Question: I'm overlaying large maps on Google Earth, but parts of the underlying map peeks through the images:

I've tried all kinds of 'setAltitudeMode()' and 'setAltitude()' settings, but no joy.
Is this a known bug, or is there a work-around?
Thanks!
Bill
'''
seg = ge.createGroundOverlay(m.mid);
latLonBox = ge.createLatLonBox('');
latLonBox.setBox(m.north, m.south, m.east, m.west, m.rotatio);
seg.setLatLonBox(latLonBox);
icon = ge.createIcon('');
icon.setHref(m.url);
seg.setDrawOrder(-1);
seg.setIcon(icon);
ge.getFeatures().appendChild(seg);
'''
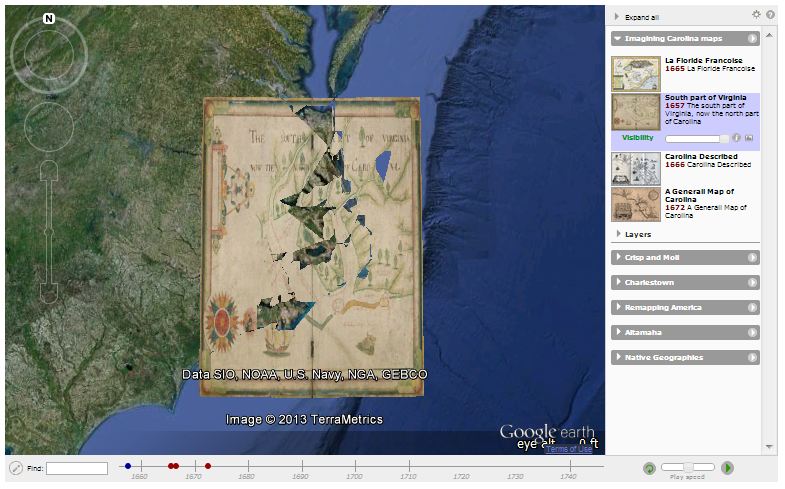
Answer: The settings you want are '<altitudeMode>clampToGround</altitudeMode>'
FYI - the only two allowed options are 'clampToGround' and 'absolute' (there are more options if using the 'gx:altitudeMode')
You should also have '<altitude>0</altitude>'
Judging by the image provided, you have set the mode to 'absolute' with a non zero 'altitude'
I would also avoid using a negative number for 'drawOrder' - I am not sure they are valid?? besides, you want it on TOP of the GE imagery, so the drawOrder should be higher than it's (and I doubt it's drawOrder is -2 or lower)
Good Luck!
EDIT: After seeing example page in comments (which works for me) I think you should determine what version of the plug-in you have and maybe update it. Either that or update your video card drivers.
<URL>
I am using 6.2.2.6613 but the latest is 7.x I believe. If you are under 6.x I would recommend an update
<URL> has information on how to manually uninstall the GE plug-in, then simply visit your webpage to re-install it